Interaction volume radius: 5 \u00c5
Interaction volume height: 15 \u00c5
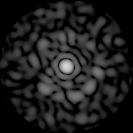
Disorder parameter: 0.8653